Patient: sex M, age 63
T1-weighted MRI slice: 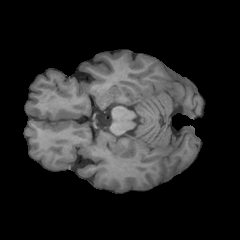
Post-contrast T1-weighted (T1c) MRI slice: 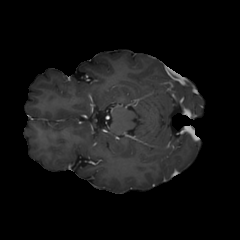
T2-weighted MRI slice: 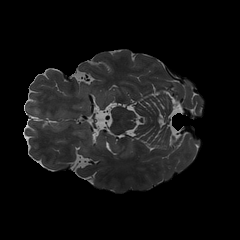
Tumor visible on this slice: no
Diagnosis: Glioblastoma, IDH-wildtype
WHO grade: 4